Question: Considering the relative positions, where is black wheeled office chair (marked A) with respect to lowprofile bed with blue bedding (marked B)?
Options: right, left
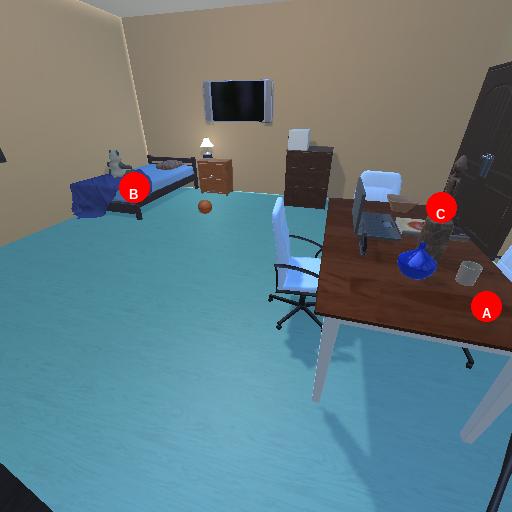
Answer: right